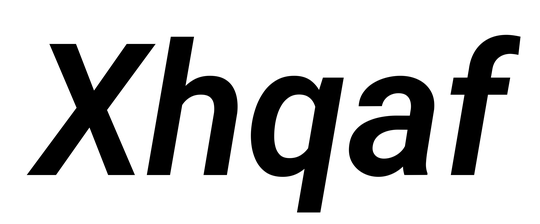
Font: Roboto-Italic_SemiBold_Italic